Question: Hi there I am beginning to try out with SQL and database design.
I understand the SQL side of things, but trying to draw out diagrams is a bit confusing.
Consider these business rules:
- - - - -
If a Trainee can only do 1 project at a time, yet the business rule says over time, they may take more than one project. How would previous projects get retained?
Can somebody show me with multiplicities?
EDIT:
Sorry I thought it added my screenshot :

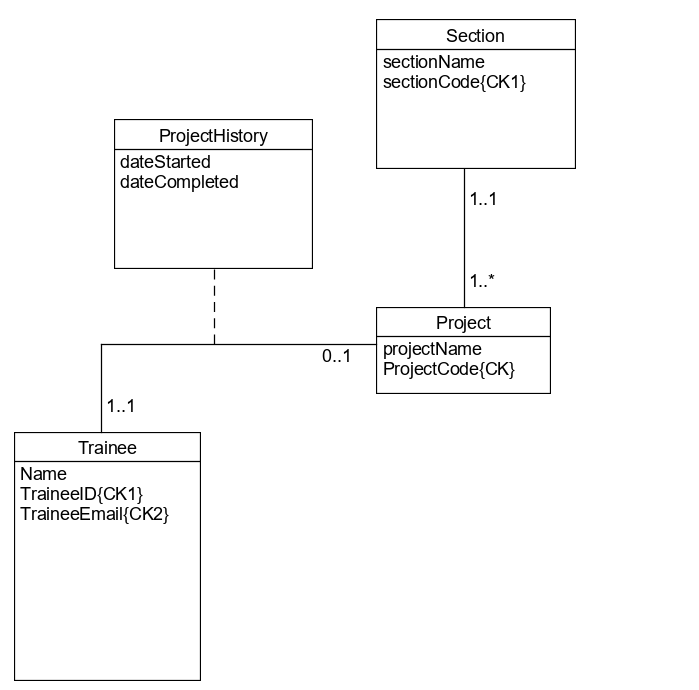
Answer: > A Trainee at most belongs 1 trainee project at a time
That can be shown through a constraint saying for a given trainee the dates of the projects never overlaps.
In OCL the constraint can be written :
'''
context Trainee inv:
self.ProjectHistory->forAll(h1,h2 |
h1<>h2 implies (h1.dateCompleted < h2.dateStarted) or
(h1.dateStarted > h2.dateCompleted))
'''
also having :
'''
context ProjectHistory inv:
self.dateStarted <= self.dateCompleted
'''
supposing is set with the current date while the project is on going, and we know the project is on going through an other way.
If values 0 while a project is on going :
'''
context ProjectHistory inv:
(self.dateStarted > 0) and
((self.dateCompleted = 0) or (self.dateStarted <= self.dateCompleted))
context Trainee inv:
self.ProjectHistory->select(dateCompleted = 0)->size() <= 1
context Trainee inv:
self.ProjectHistory
->forAll(h1,h2 |
h1<>h2 implies
if h1.dateCompleted = 0 then
h1.dateStarted > h2.dateCompleted
else
if h2.dateCompleted = 0 then
h2.dateStarted > h1.dateCompleted
else
(h1.dateCompleted < h2.dateStarted) or
(h1.dateStarted > h2.dateCompleted)
endif
endif
)
'''
Out of that to use an association-class is a right way.
> Over time, Trainees may take more than one project.
so any number, the multiplicity '0..1' must be '0..*' or the shortcut '*'.
The multiply must be '0..1' if that rule and the previous are replaced by
> A section may run more than one project.
so any number, the multiplicity '1..*' must be '0..*' or the shortcut '*'
> A Project can have may trainees
is visibly so the high number is not 1.
Just having 'a project have many trainees' probably implies the minimum number is ,1 but with 'can have' the minimum number is 0 rather than 1.
So finally the multiplicity is '0..*' or the shortcut '*', rather than '1..1'
> How would previous projects get retained?
they are thanks to the multiplicity '0..*' rather than '0..1', the trainee does not have a relation to only the ongoing project if exist
To summarize :
<URL>
Example of object diagram :
<URL>
you can check all the rules are followed.
---
In several case the name of your attributes contains the name of the class, for instance e and , this is useless and I recommend you to remove the name of the class in the name of the attributes.